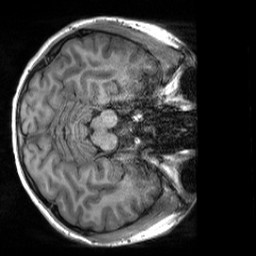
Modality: T1w
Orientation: axial
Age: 21
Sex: female
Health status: healthy
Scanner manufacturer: siemens
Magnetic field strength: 3 T
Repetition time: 2 s
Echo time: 0.00232 s